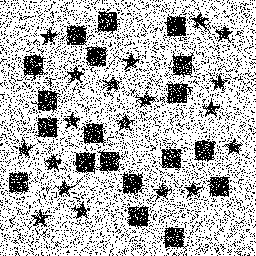
Squares: 19
Triangles: 0
Stars: 19
Total shapes: 38